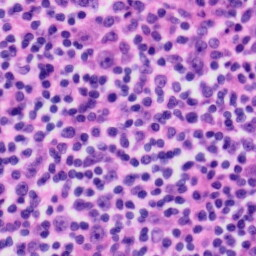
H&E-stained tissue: Tonsil